Question: I try a notification example.
How to add additional instructions like this image

My notification code
'''
NotificationCompat.Builder mBuilder = new NotificationCompat.Builder(this)
.setContentTitle("New Message with implicit intent")
.setContentText("New message from javacodegeeks received...")
.setTicker("Implicit: New Message Received!")
.setSmallIcon(MainActivity.NotiImage)
.setAutoCancel( false )
.setNumber( ++NotificationHelper.messagges )
.setLargeIcon(BitmapFactory.decodeResource( getResources(), MainActivity.NotiImage ));
NotificationCompat.InboxStyle inboxStyle = new NotificationCompat.InboxStyle();
String[] events = new String[3];
events[0] = new String("1) Message for implicit intent");
events[1] = new String("2) big view Notification");
events[2] = new String("3) from javacodegeeks!");
inboxStyle.setBigContentTitle("More Details:");
for (int i=0; i < 9; i++) {
inboxStyle.addLine("olkun " + i);
}
mBuilder.setStyle(inboxStyle);
NotificationManager myNotificationManager = (NotificationManager) getSystemService(Context.NOTIFICATION_SERVICE);
myNotificationManager.notify(1, mBuilder.build());
'''
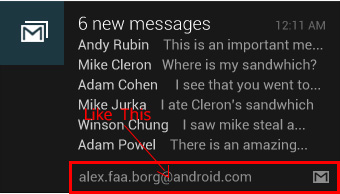
Answer: You want to use <URL>:
'''
inboxStyle.setSummaryText("Summary Text goes here");
'''
Also described in the <URL> as:
> Allows you to add a line of text below the details area.